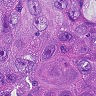
Metastatic tissue present: yes